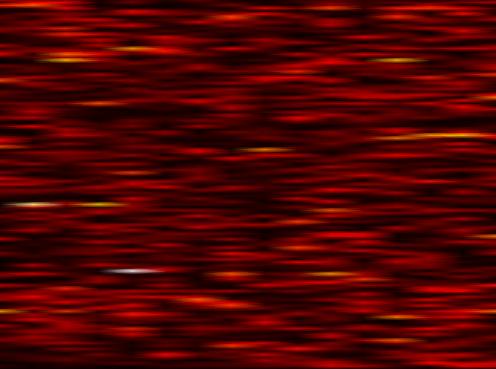
Label: FBMC